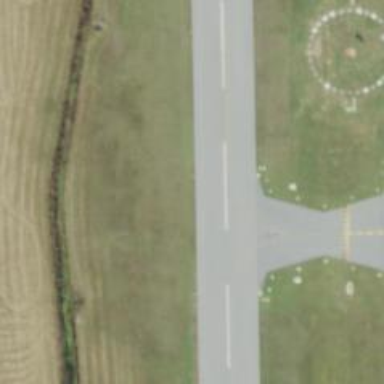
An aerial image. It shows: Asphalt taxiway at the airport.